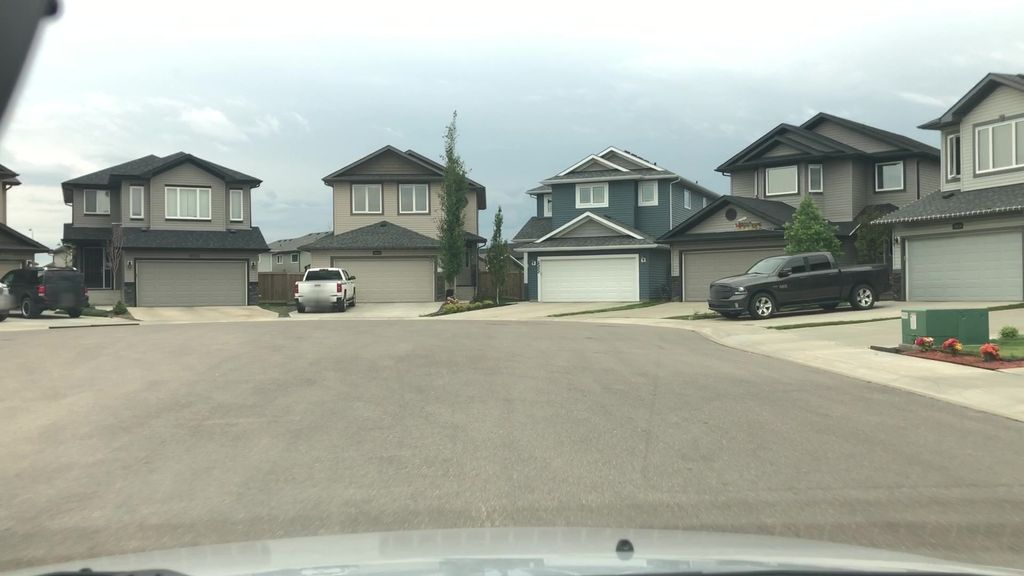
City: edmonton